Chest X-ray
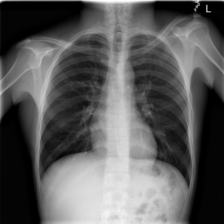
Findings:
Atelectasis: negative
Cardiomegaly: negative
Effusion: negative
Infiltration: negative
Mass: negative
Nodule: negative
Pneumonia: negative
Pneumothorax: negative
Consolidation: negative
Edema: negative
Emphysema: negative
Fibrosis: negative
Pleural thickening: negative
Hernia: negative